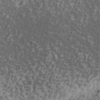
Label: not_dusty